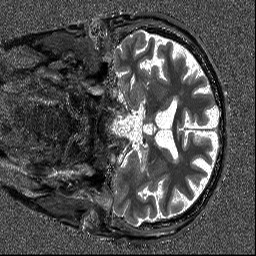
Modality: T1map
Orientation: coronal
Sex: male